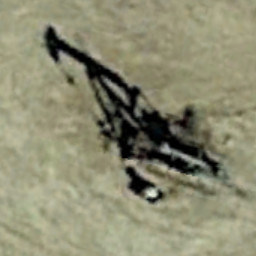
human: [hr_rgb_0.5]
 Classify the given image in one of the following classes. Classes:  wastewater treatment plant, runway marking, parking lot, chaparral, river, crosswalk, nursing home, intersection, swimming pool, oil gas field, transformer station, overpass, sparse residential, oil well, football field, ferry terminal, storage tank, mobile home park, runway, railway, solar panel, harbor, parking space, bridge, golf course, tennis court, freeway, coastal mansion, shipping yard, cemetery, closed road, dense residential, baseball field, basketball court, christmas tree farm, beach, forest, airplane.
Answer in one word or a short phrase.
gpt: oil well